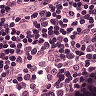
Metastatic tissue present: no